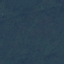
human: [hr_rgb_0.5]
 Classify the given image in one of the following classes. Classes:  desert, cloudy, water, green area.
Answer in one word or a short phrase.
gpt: green area